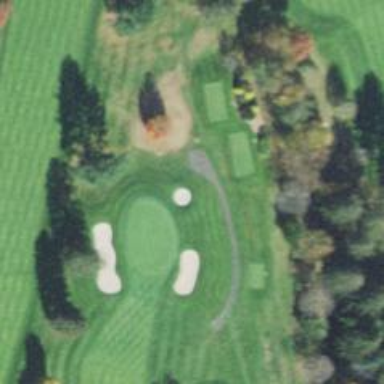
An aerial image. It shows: Path for both roads and golfers.